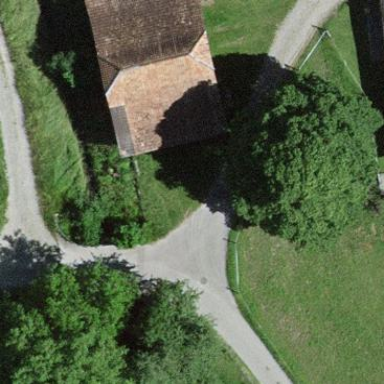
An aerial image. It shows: Barn.